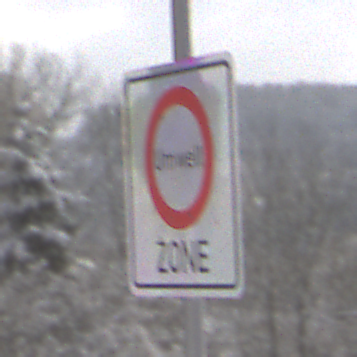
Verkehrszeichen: BeginnUmweltzone
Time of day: MorningAfternoon
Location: Outdoor (Nature)
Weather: PartlyCloudy
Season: Winter
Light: Natural